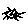
Label: cat